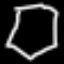
Label: octagon